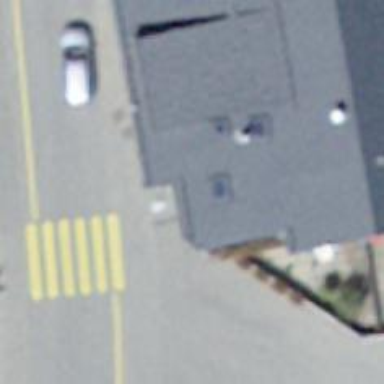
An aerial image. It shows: Bus stop with platform for public transport.